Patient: sex F, age 56
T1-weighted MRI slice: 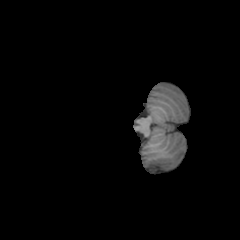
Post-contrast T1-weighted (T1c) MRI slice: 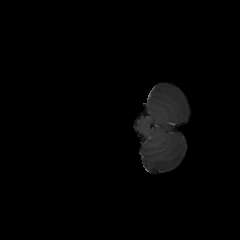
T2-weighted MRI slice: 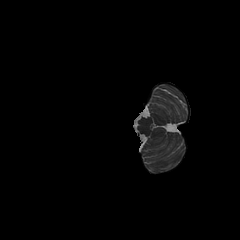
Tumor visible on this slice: no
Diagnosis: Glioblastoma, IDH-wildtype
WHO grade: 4